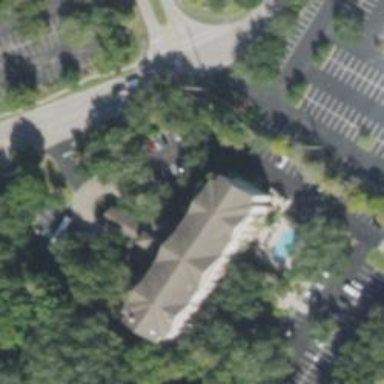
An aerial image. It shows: Hotel building.